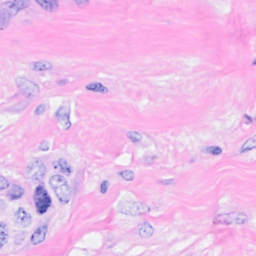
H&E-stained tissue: Breast